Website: lowes
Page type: delivery-shipping
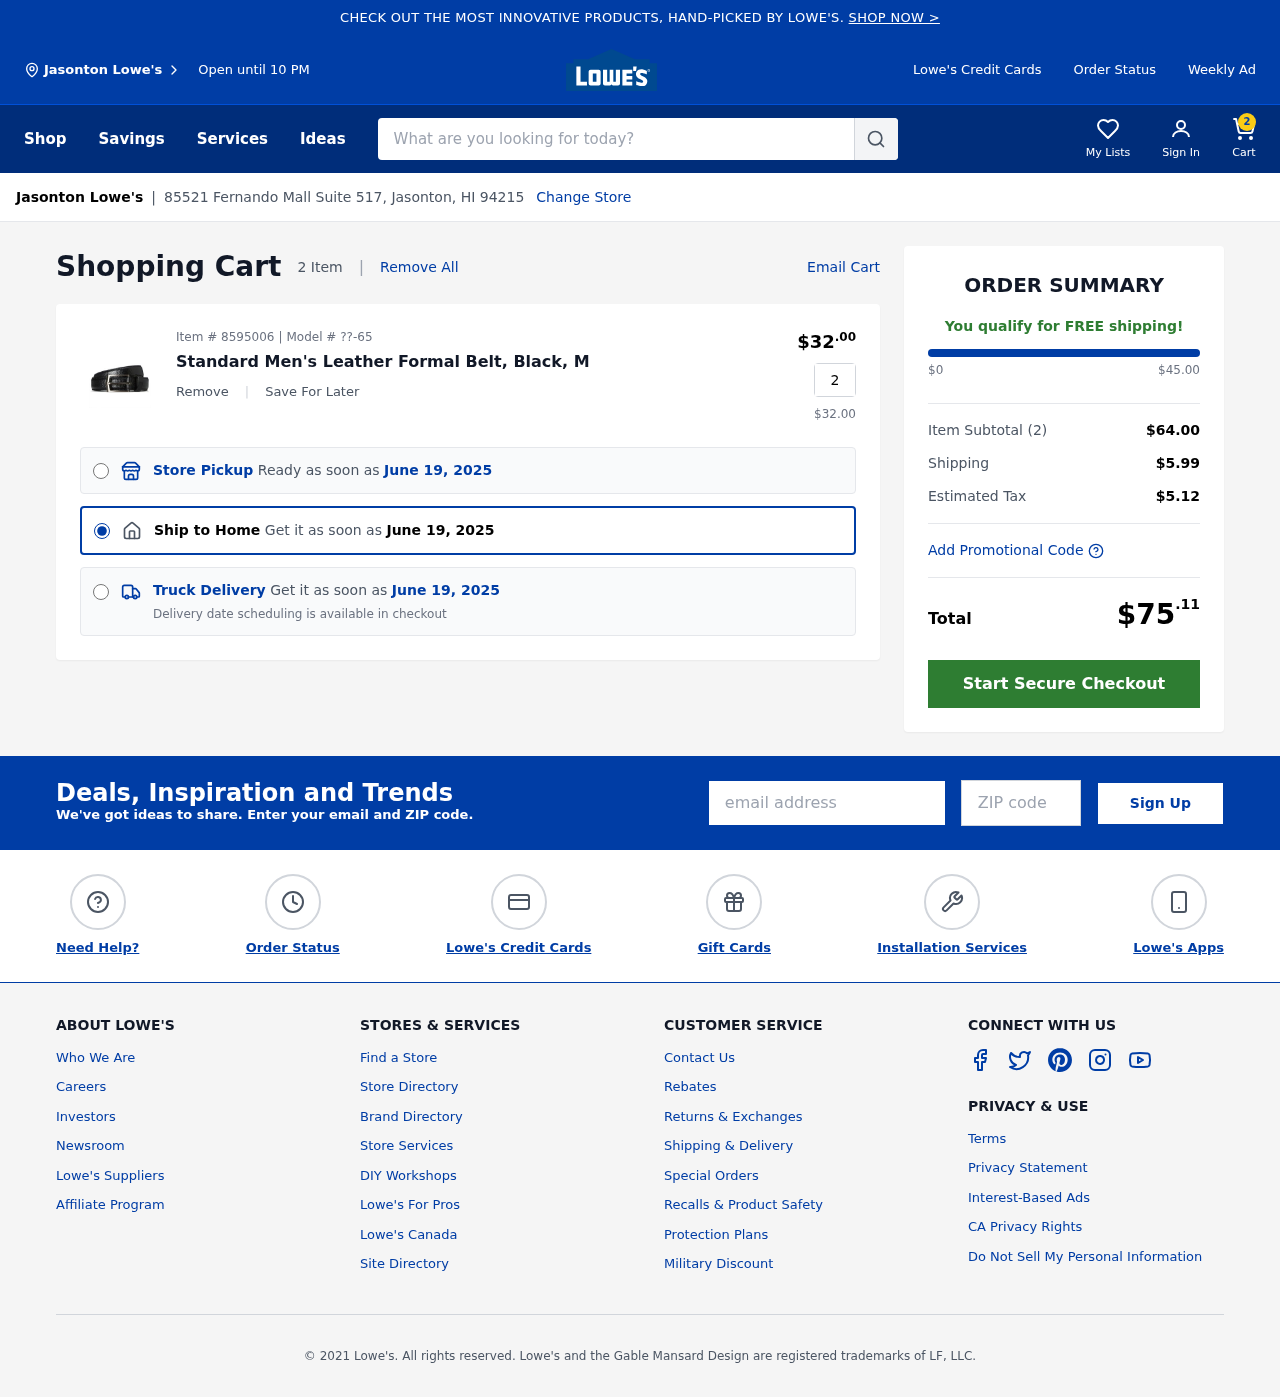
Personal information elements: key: PII_CITY
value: Jasonton
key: PII_EMAIL
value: jennifer_bush@gmail.com
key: PII_POSTCODE
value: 94215
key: PII_STREET
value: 85521 Fernando Mall Suite 517
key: PII_CITY2
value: Jasonton
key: PII_CITY_STATE_ZIP
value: Jasonton, HI 94215
Product elements: key: PRODUCT1_NAME
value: Standard Men's Leather Formal Belt, Black, M
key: PRODUCT1_PRICE
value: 32
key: PRODUCT1_QUANTITY
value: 2
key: PRODUCT1_MODEL
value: ??-65
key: PRODUCT1_PRICE2
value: $32.00
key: PRODUCT1_ITEM_NUMBER
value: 8595006
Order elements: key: ORDER_NUM_ITEMS
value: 2
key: ORDER_DELIVERY_DATE
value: June 19, 2025
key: ORDER_DELIVERY_DATE2
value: June 19, 2025
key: ORDER_DELIVERY_DATE3
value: June 19, 2025
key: ORDER_SUBTOTAL
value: $64.00
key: ORDER_SHIPPING_COST
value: $5.99
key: ORDER_TAX
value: $5.12
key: ORDER_TOTAL
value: $75.11
Search elements: key: HEADER_SEARCH
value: What are you looking for today?